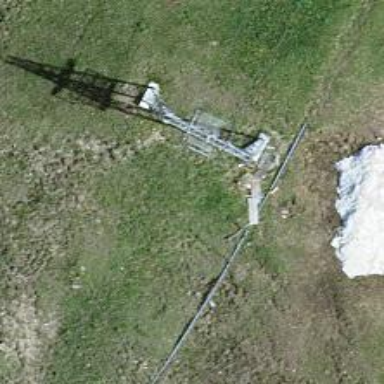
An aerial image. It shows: Pylon used for aerialway.